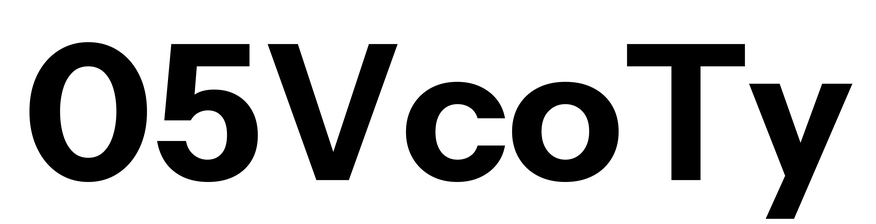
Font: InstrumentSans_Bold